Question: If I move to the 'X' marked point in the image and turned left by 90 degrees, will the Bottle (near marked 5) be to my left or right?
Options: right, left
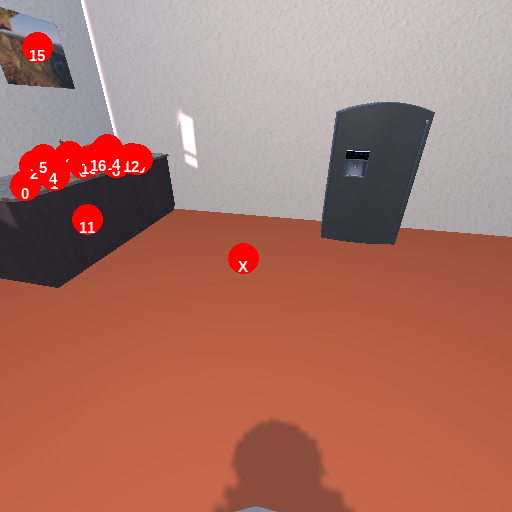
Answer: right